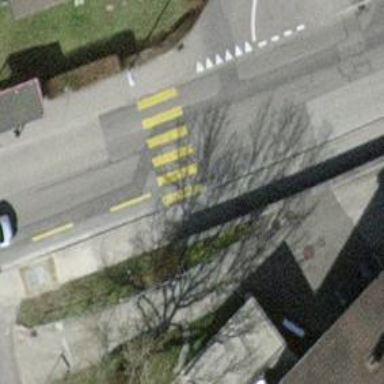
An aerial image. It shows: Zebra crossing on the road.